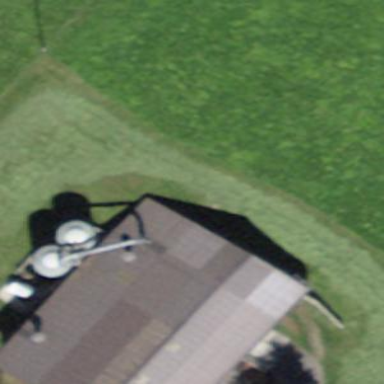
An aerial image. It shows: Rural barn.